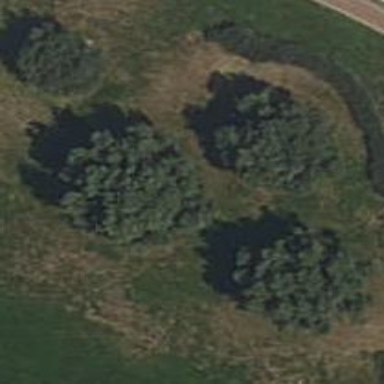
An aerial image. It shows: Evergreen broadleaved tree.